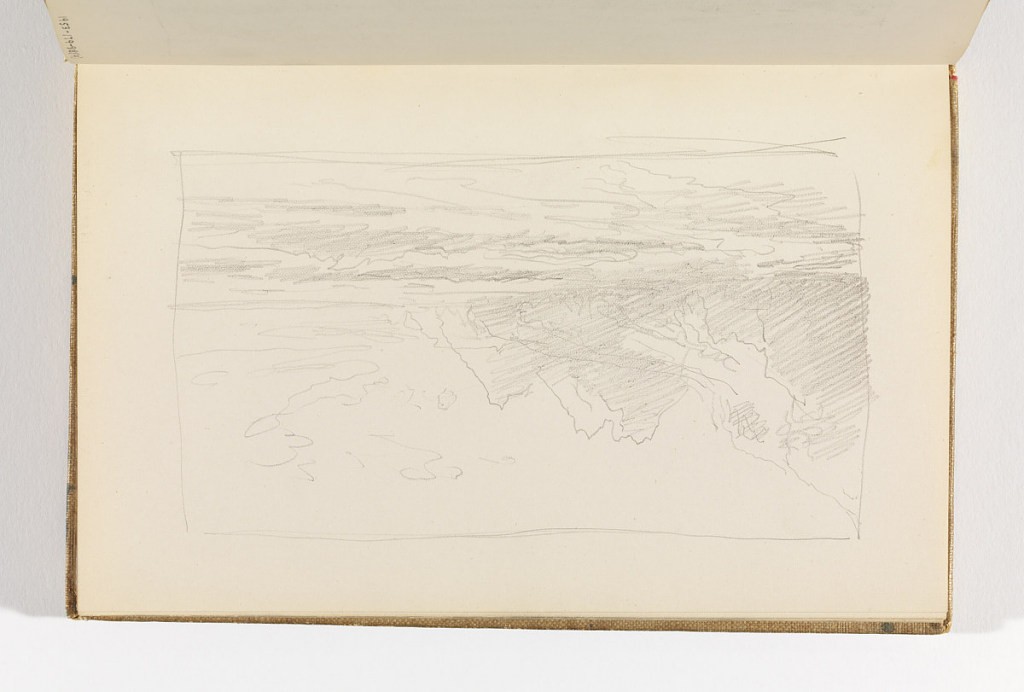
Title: Beach with Tall Cliffs
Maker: William Trost Richards, American, 1833–1905
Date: after 1878
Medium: Graphite on cream wove paper
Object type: Sketchbook folio
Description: Light sketch of ocean coming onto shore, three layer of cliffs on left.